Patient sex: M
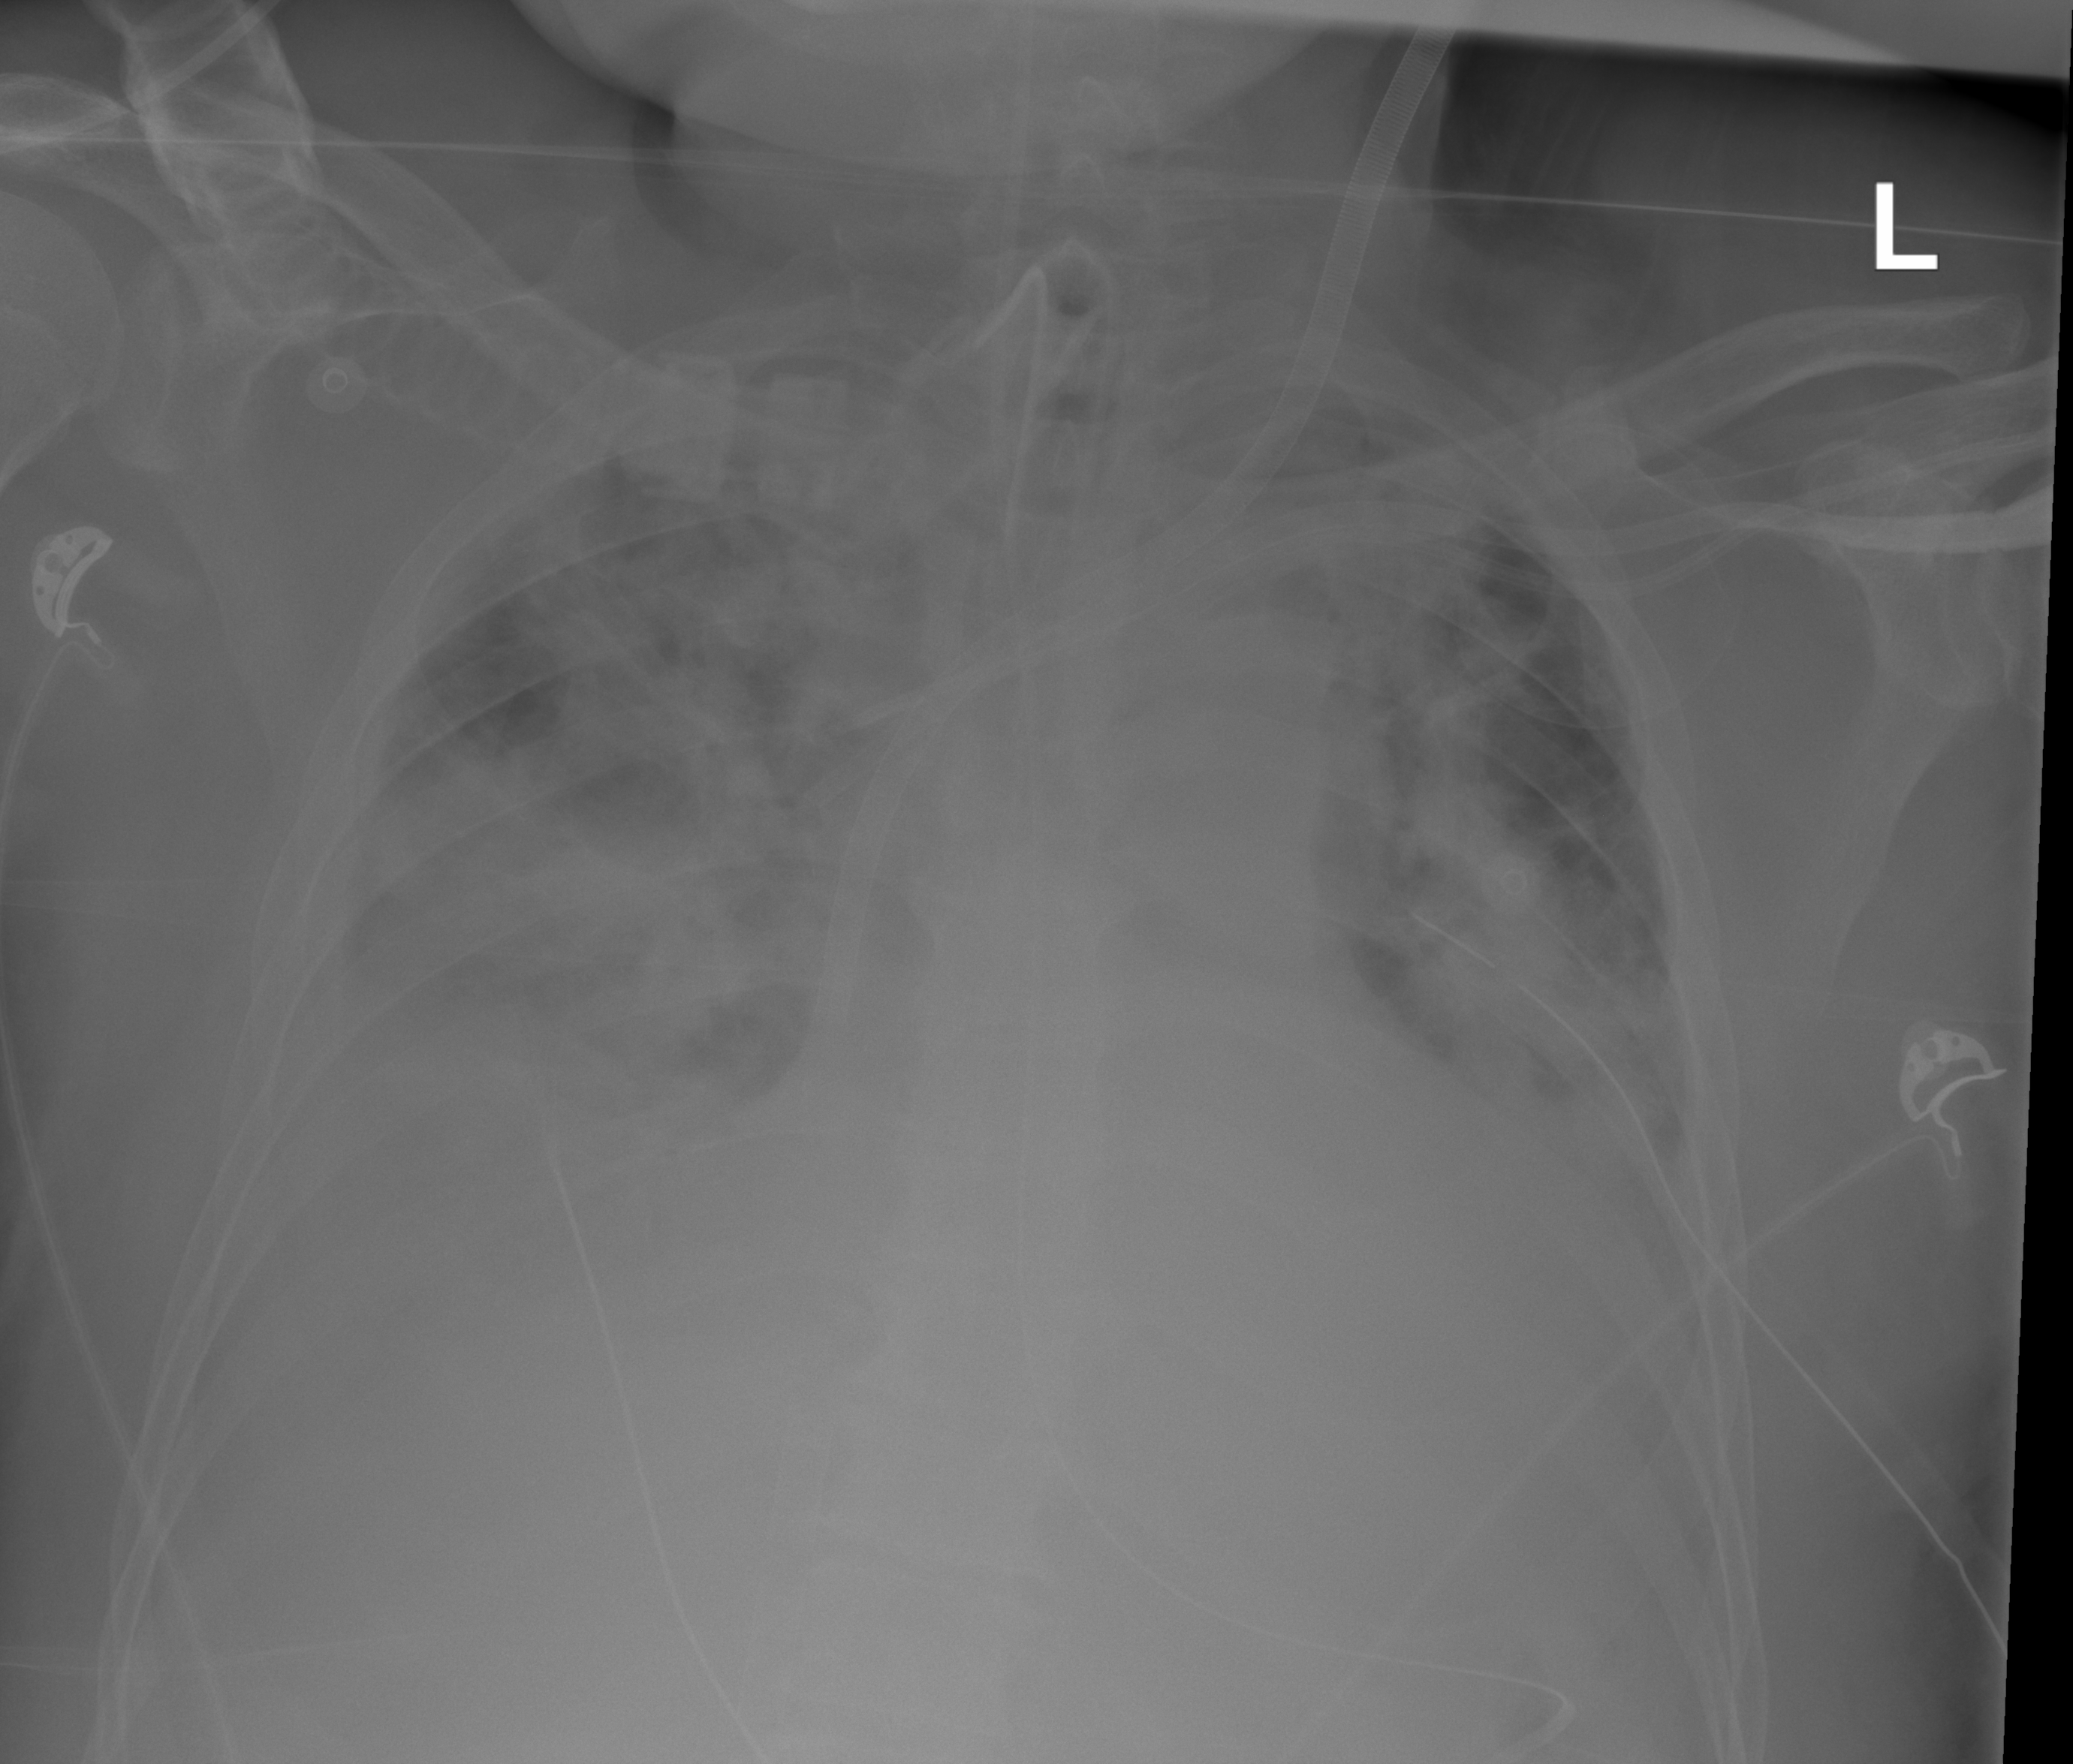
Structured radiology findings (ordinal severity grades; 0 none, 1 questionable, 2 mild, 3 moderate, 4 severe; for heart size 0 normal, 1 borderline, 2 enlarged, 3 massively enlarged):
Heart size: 2
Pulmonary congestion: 2
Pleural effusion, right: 3
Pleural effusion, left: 2
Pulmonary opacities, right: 3
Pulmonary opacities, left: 3
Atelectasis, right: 3
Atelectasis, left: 3